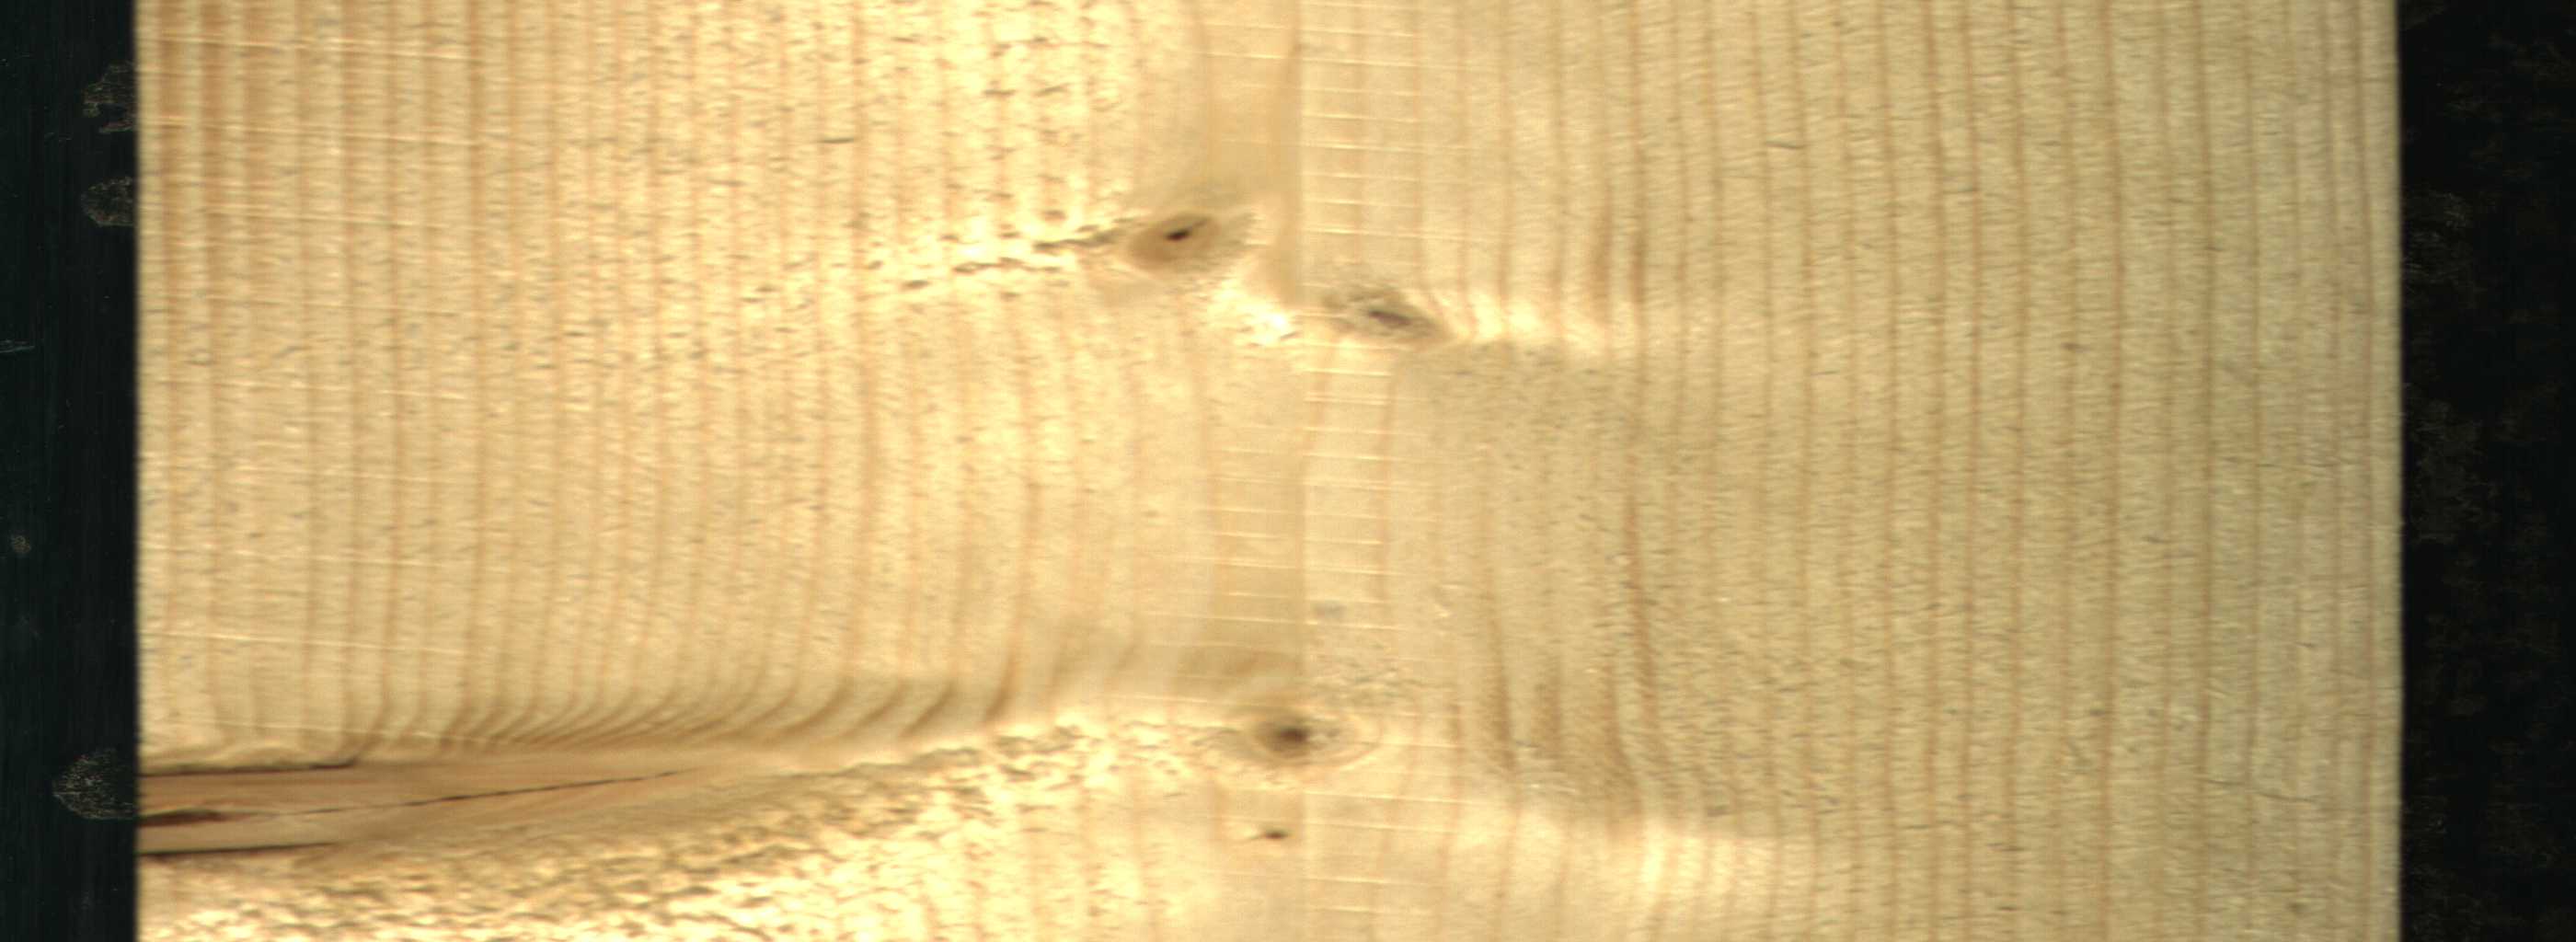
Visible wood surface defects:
knot_with_crack
Live_Knot
Live_Knot
Live_Knot